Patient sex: F
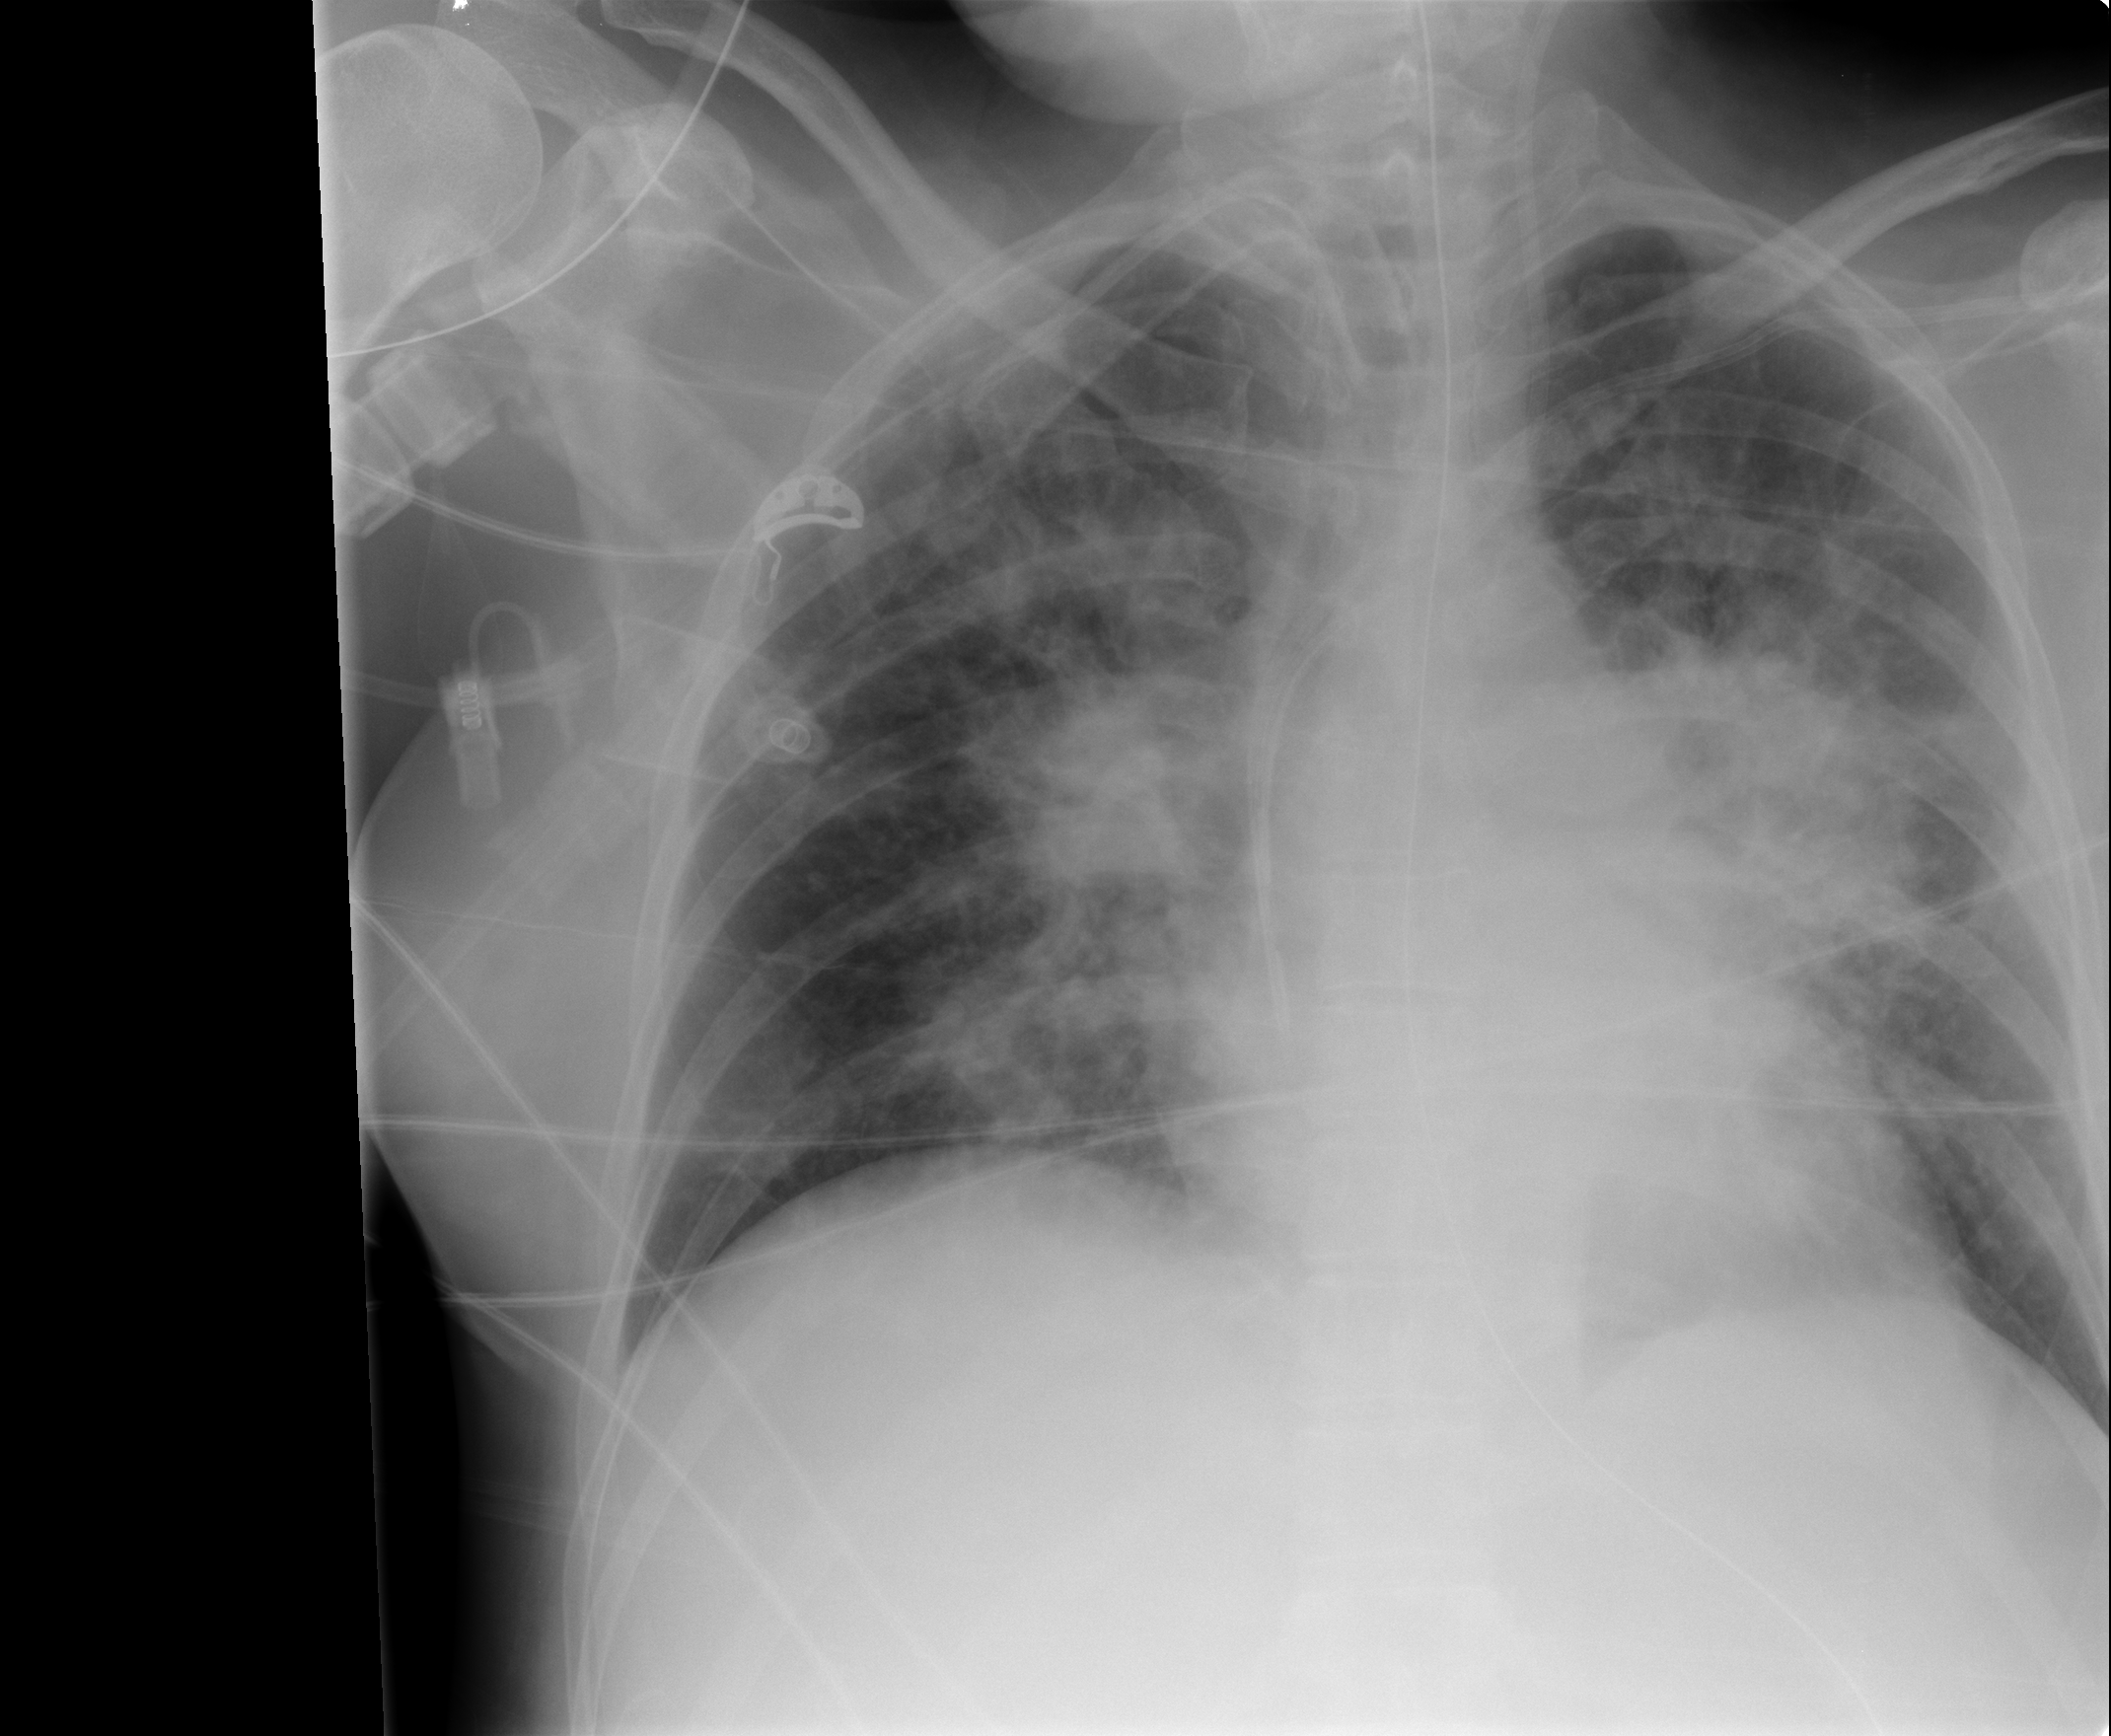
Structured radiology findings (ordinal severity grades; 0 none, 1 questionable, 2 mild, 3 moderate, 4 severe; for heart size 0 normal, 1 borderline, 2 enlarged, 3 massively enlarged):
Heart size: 0
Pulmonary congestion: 2
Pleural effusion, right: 0
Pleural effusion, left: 0
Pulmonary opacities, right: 3
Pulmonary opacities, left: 3
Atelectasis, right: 3
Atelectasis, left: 3